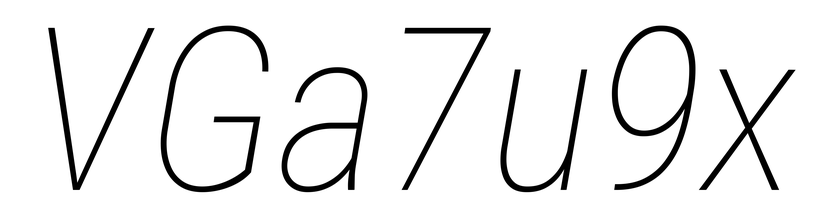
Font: Roboto-Italic_Condensed_Thin_Italic